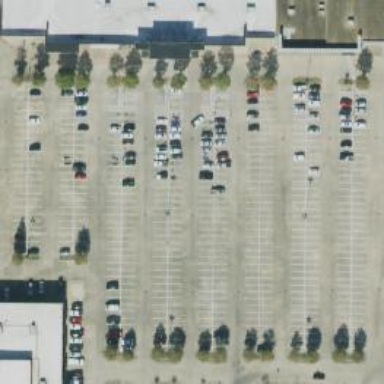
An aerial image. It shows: Parking space is available.